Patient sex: M
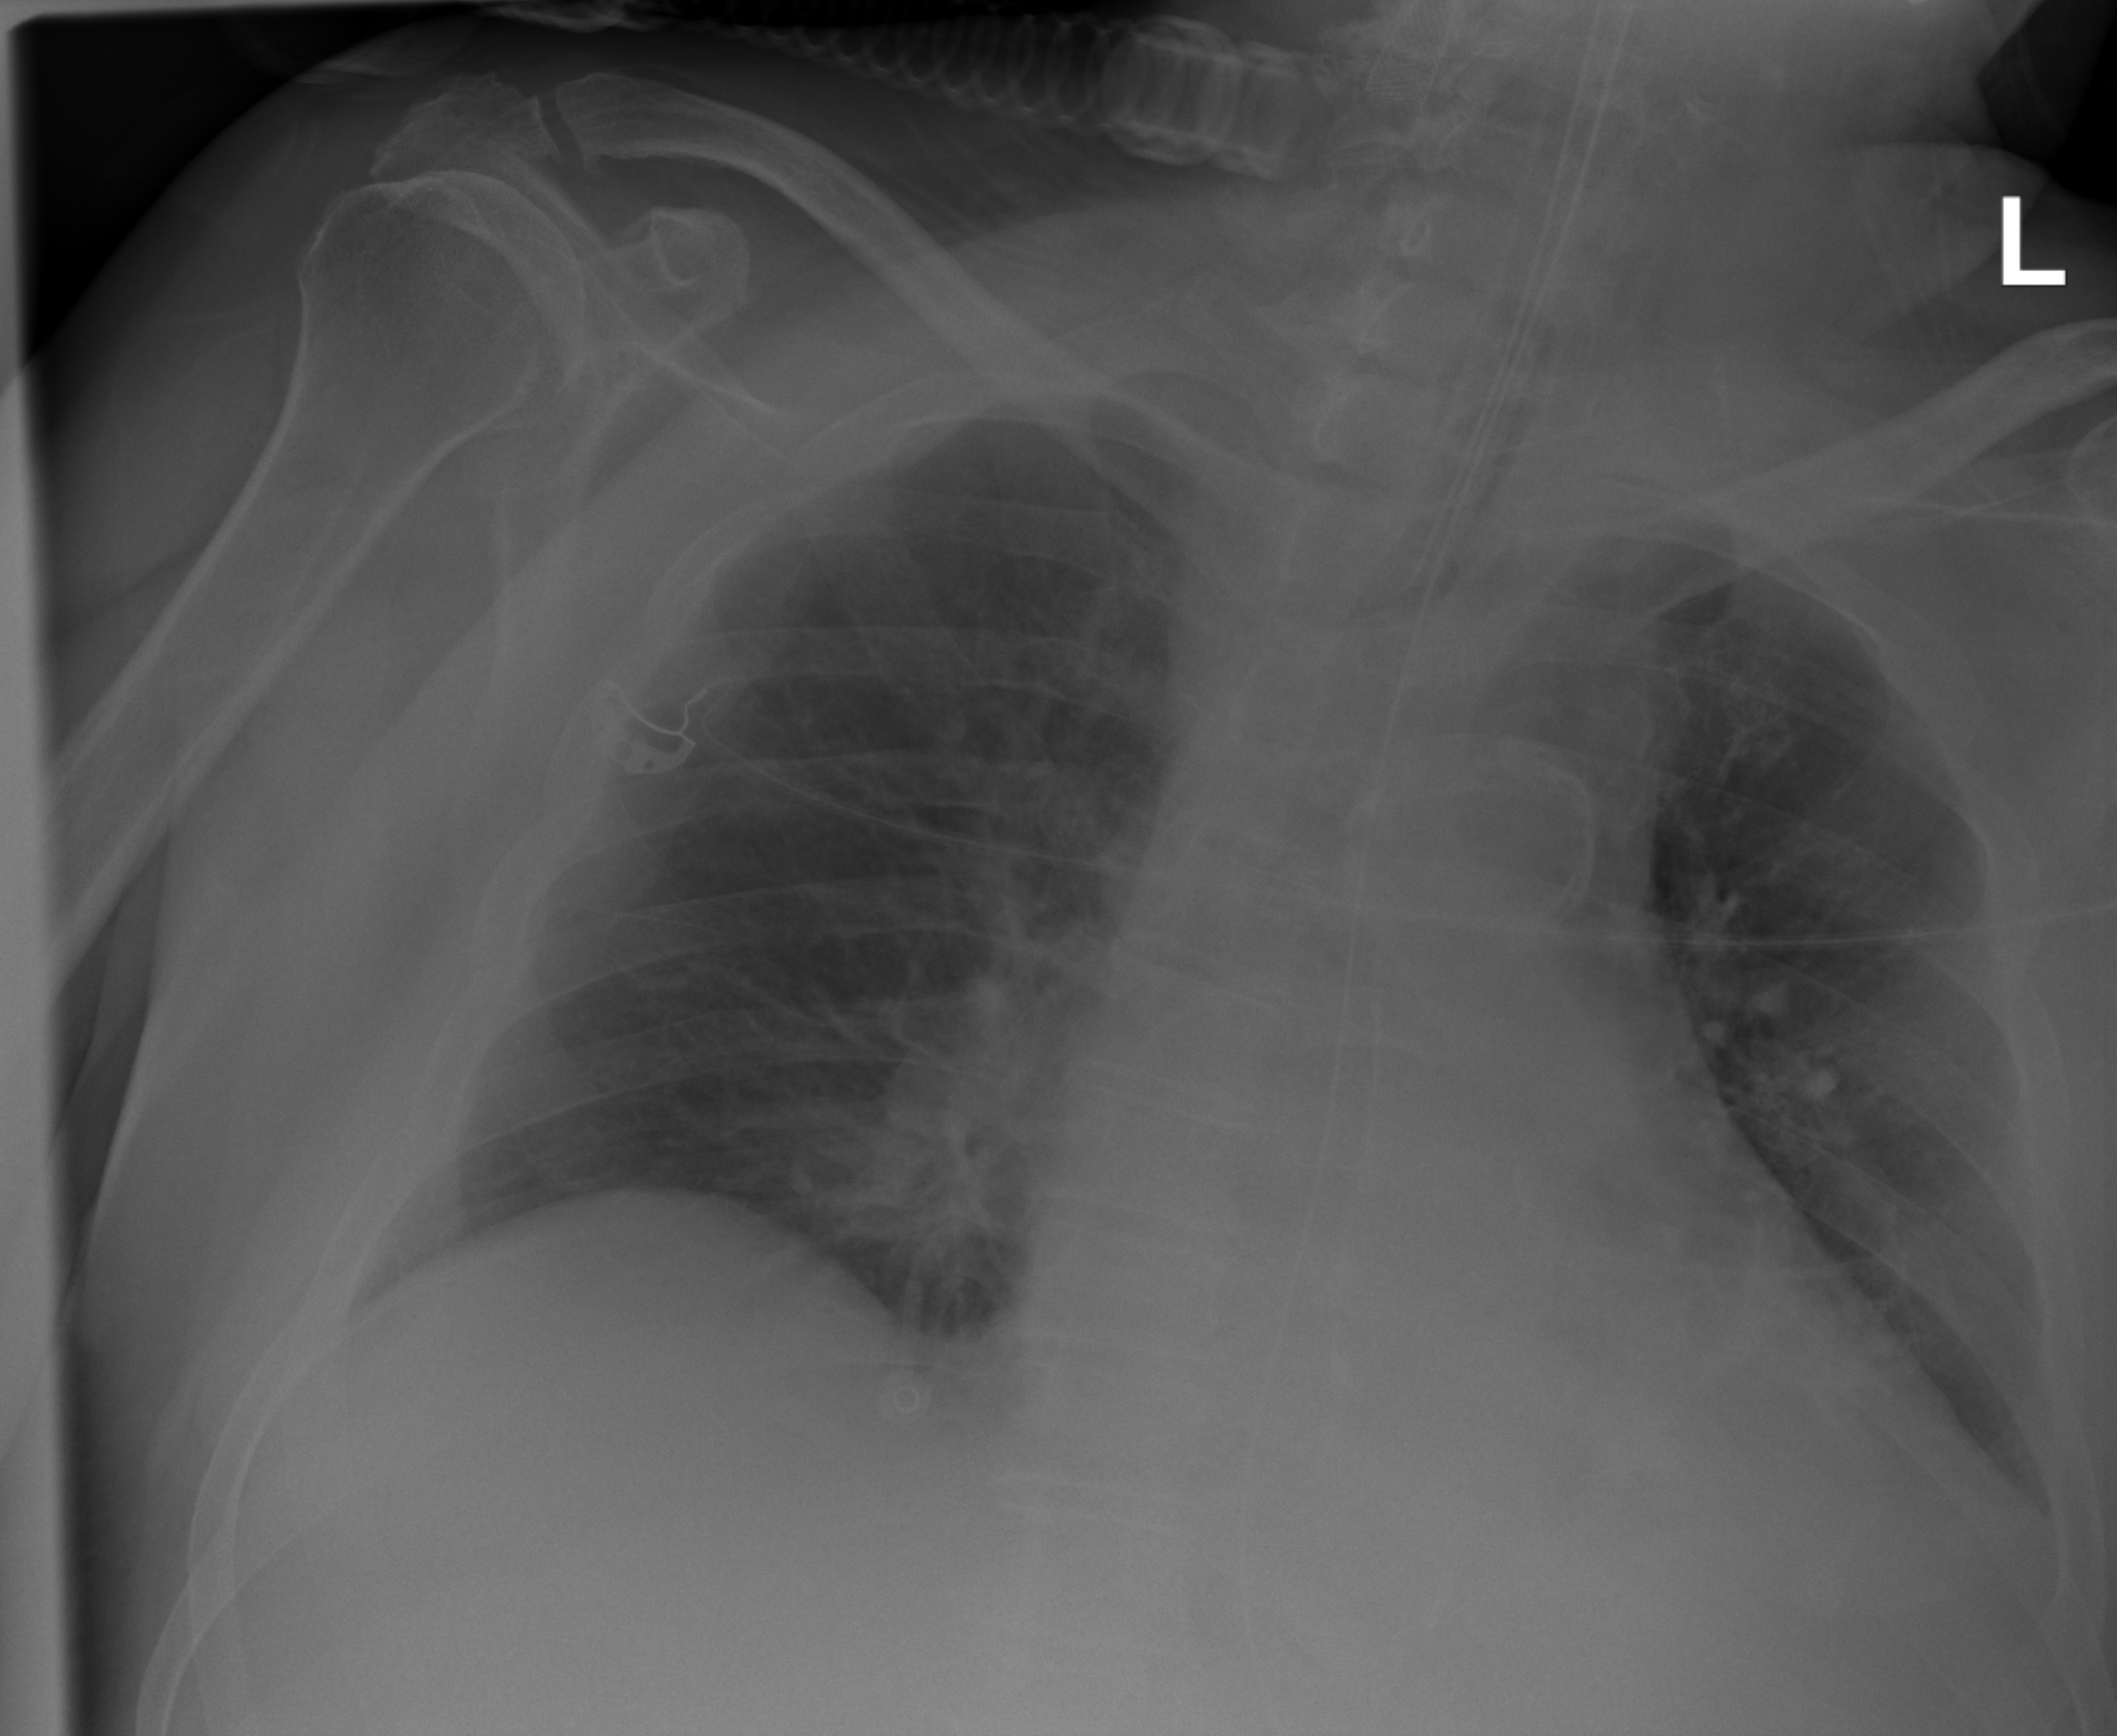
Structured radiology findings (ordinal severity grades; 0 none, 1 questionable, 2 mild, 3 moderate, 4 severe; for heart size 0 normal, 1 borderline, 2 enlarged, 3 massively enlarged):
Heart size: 1
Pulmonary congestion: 0
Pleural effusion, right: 0
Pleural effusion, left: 2
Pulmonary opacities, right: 2
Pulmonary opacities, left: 2
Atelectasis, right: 2
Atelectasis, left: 2